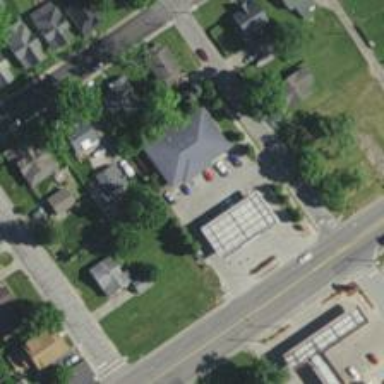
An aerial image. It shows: Convenience shop.